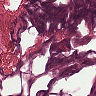
Metastatic tissue present: no